Question: I am just wondering how can i implement more data on scroll only if the div.loading is visible.
Usually we look for page height and scroll height, to see if we need to load more data. but the following example is little complicated then that.
Following image is perfect example. there are two .loading div's on the drop down box. When user scroll the content, whichever is visible it should start loading more data for it.

So how can i find out if .loading div is visible to user yet or not? So i can start loading data for that div only.
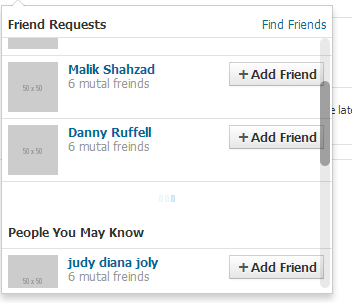
Answer: In jQuery, check whether you have hit the bottom of page using scroll function. Once you hit that, make an ajax call (you can show a loading image here till ajax response) and get the next set of data, append it to the div. This function gets executed as you scroll down the page again.
'''
$(window).scroll(function() {
if($(window).scrollTop() == $(document).height() - $(window).height()) {
// ajax call get data from server and append to the div
}
});
'''